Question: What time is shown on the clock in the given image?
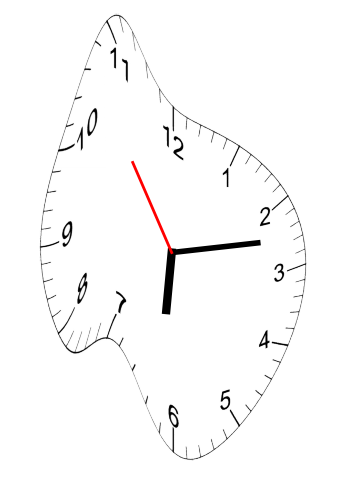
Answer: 06:12:54